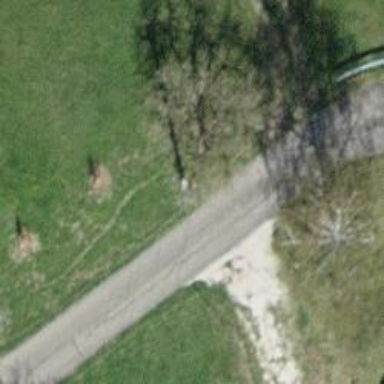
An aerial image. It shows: Well-maintained track road with grade 1 tracktype.